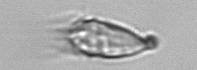
Label: Paratontonia_gracillima